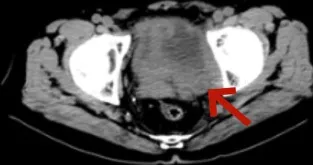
Images of the patient throughout the treatment. (B) The postoperative pathological diagnosis showed prostate adenocarcinoma, Gleason score (GS) 5 + 4 = 9.
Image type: radiology (ct)